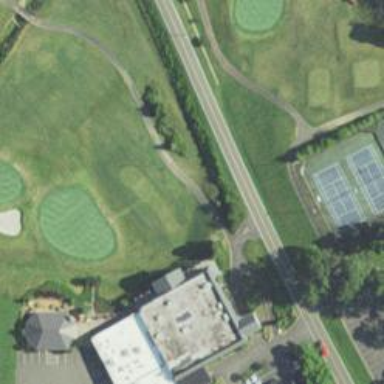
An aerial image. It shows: Footway that serves as golf path.